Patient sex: F
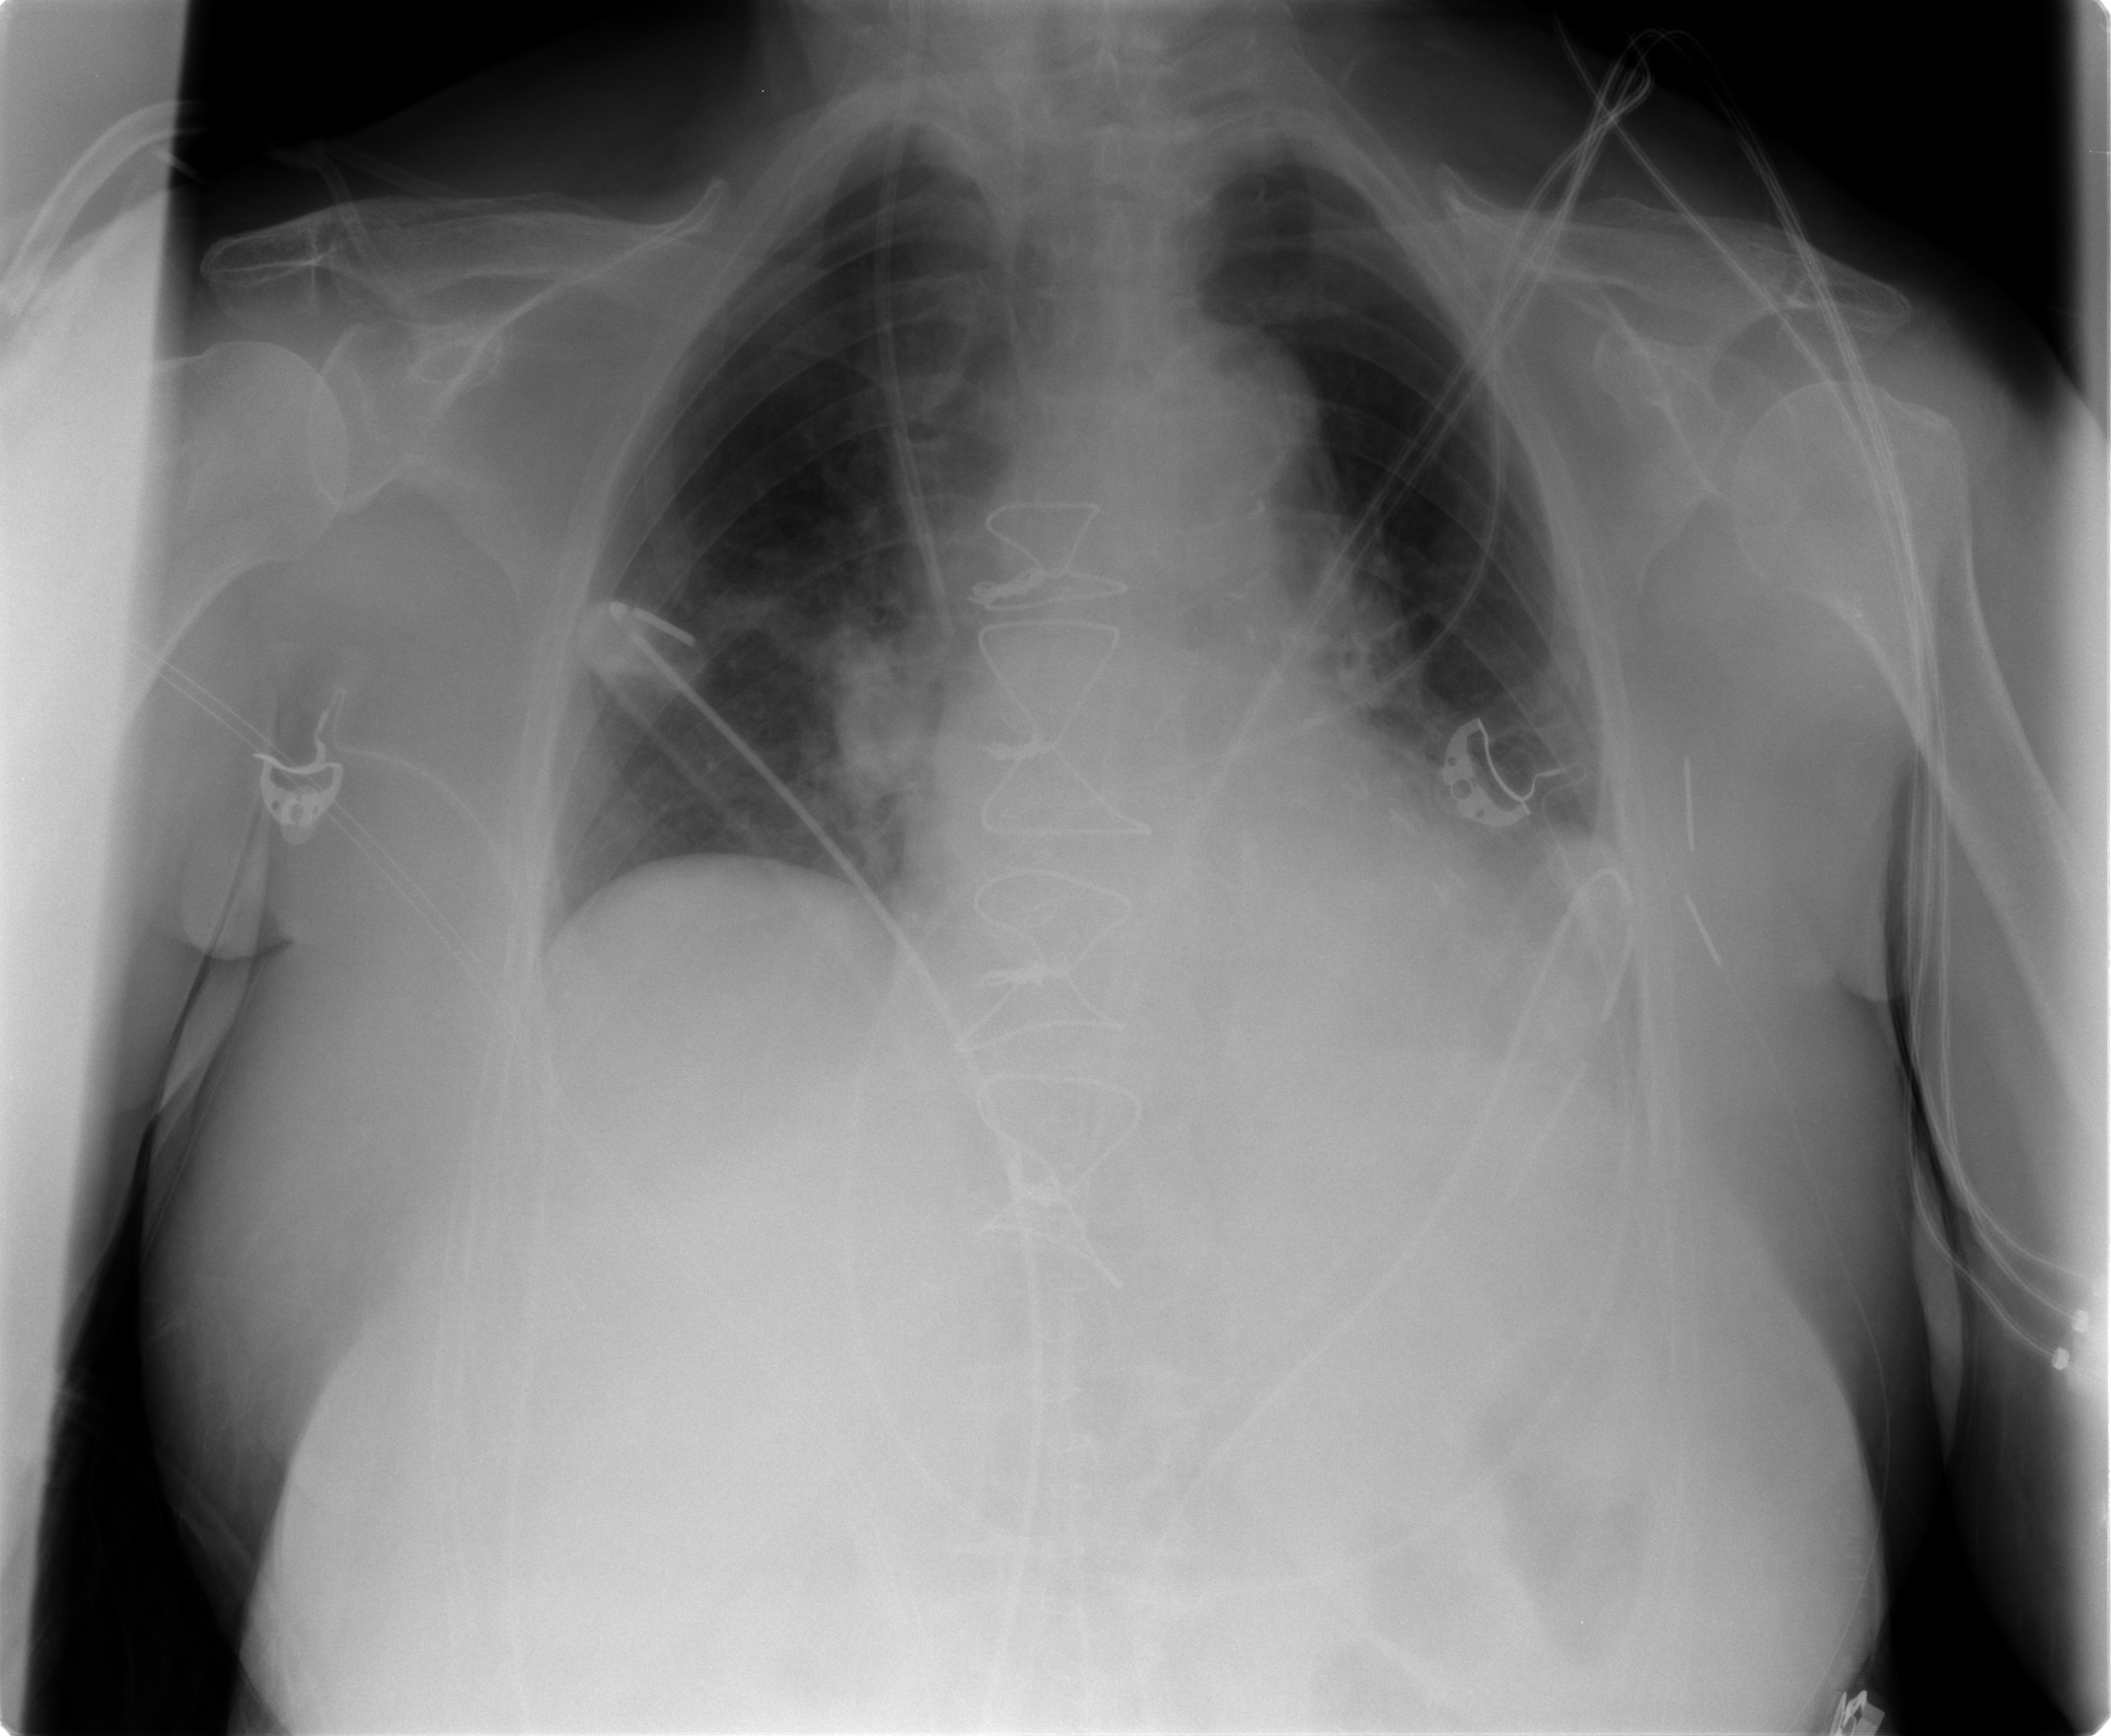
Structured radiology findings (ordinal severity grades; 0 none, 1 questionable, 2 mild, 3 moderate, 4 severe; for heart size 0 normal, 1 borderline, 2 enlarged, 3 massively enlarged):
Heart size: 1
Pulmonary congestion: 0
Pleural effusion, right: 0
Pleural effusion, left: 1
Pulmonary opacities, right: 0
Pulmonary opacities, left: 0
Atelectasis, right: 1
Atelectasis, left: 1